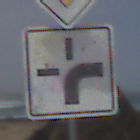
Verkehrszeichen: VerlaufVorfahrtsstrasse3
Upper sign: Vorfahrtsstrasse
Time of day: Midday
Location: Outdoor (Nature)
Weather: PartlyCloudy
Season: NotSpecified
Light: Natural